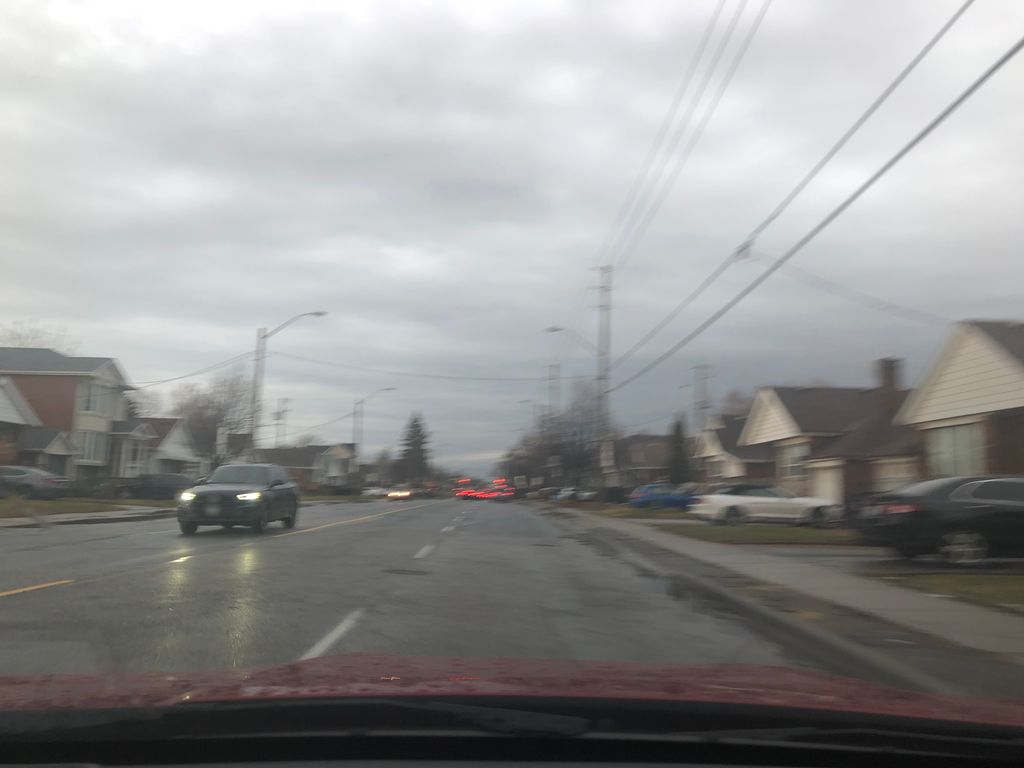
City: toronto